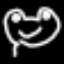
Label: frog